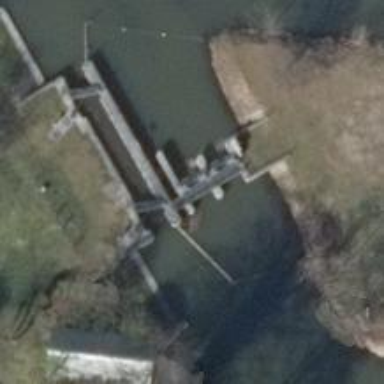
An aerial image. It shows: Weir in waterway.